Field crop: maize
Growth stage: 1
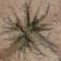
Species: salsola